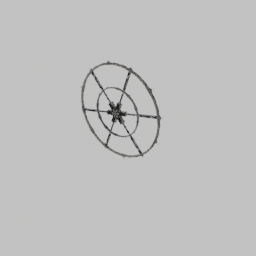
Label: mechanical